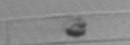
Label: Dactyliosolen_blavyanus